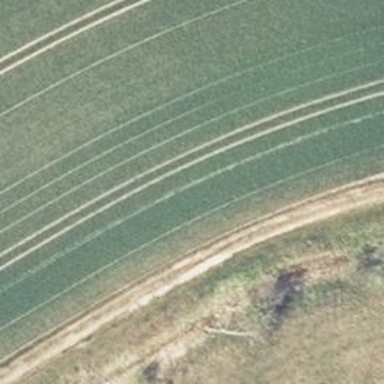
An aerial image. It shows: Gravel track with grade 2 tracktype.